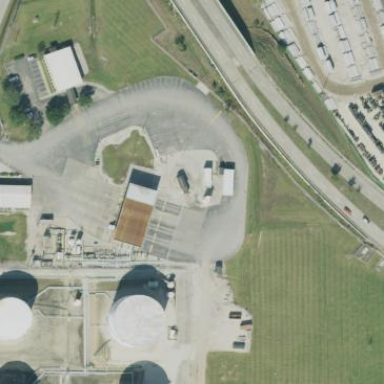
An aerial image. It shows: Industrial area designated as petroleum terminal.